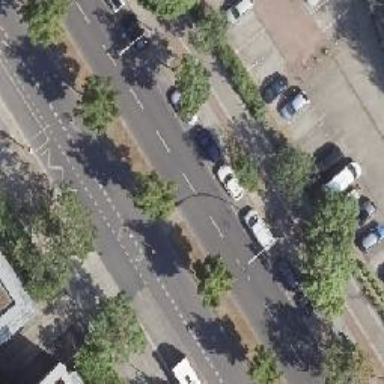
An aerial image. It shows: Beautiful avenue lined with deciduous broadleaved trees.